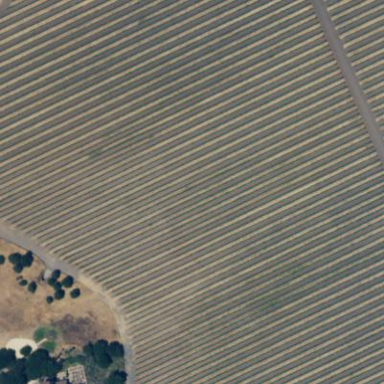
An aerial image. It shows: Vineyard with grape crops.